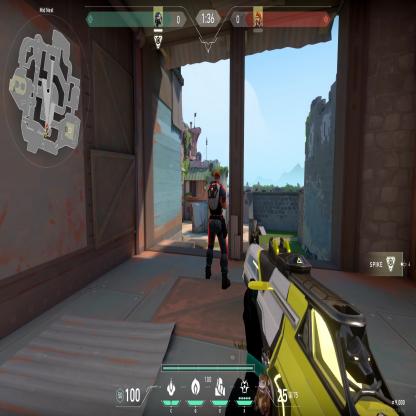
Label: enemy